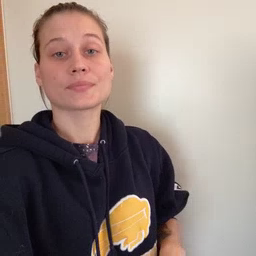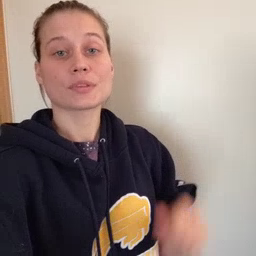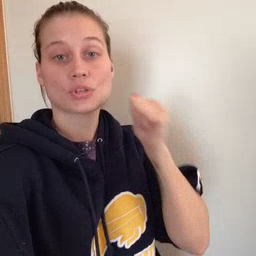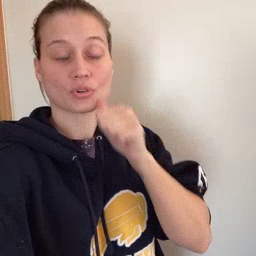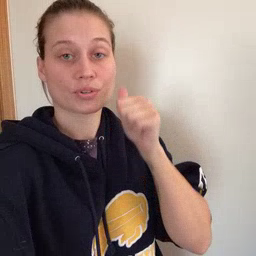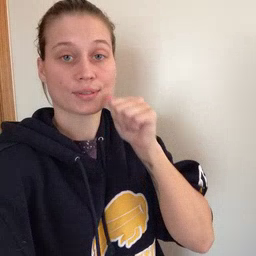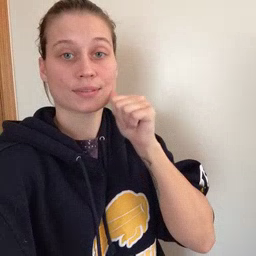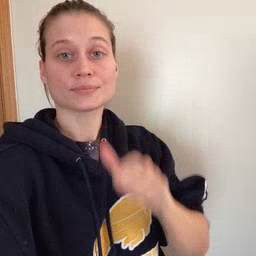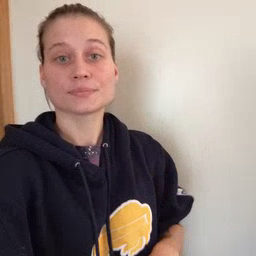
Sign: girl